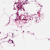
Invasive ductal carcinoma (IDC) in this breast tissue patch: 0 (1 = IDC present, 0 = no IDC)